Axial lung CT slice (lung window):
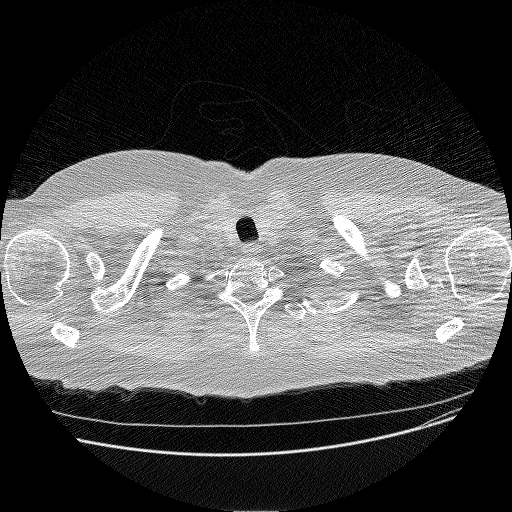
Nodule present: no